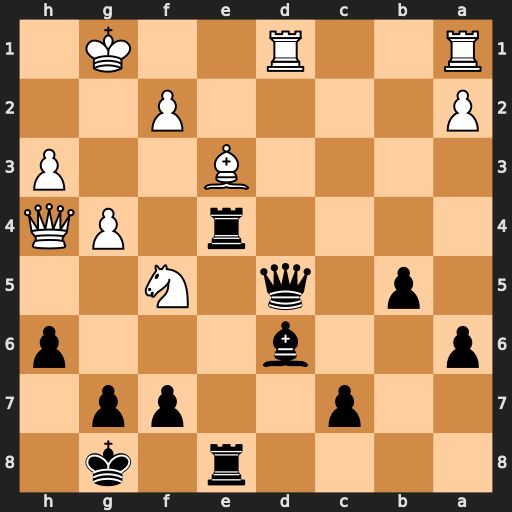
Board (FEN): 4r1k1/2p2pp1/p2b3p/1p1q1N2/4r1PQ/4B2P/P4P2/R2R2K1
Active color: b
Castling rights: -
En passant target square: -
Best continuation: Qxf5 gxf5 Rxh4